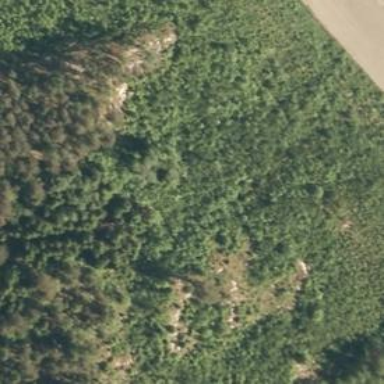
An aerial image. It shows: Logging area surrounded by scrub vegetation.